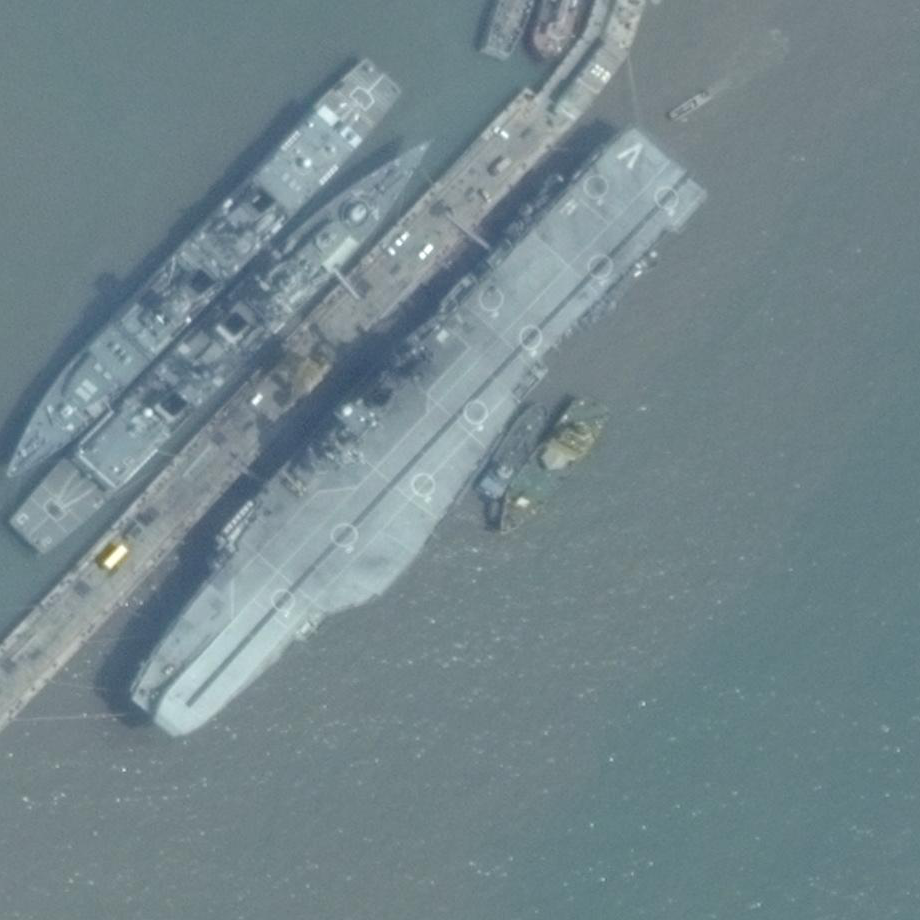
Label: INS_Virrat_aircraft_carrier